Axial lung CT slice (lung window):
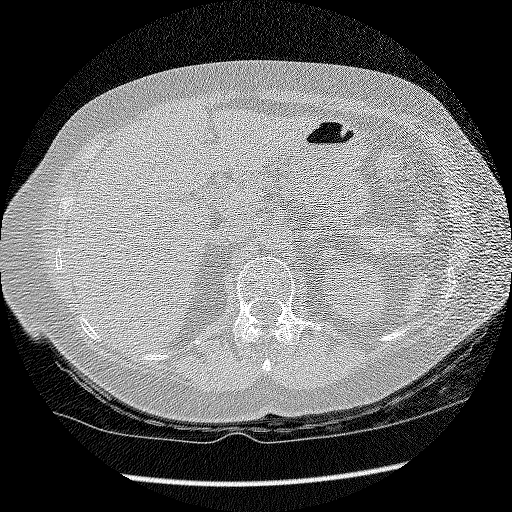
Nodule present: no